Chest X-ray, PA view. Patient: 17 years old, sex M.
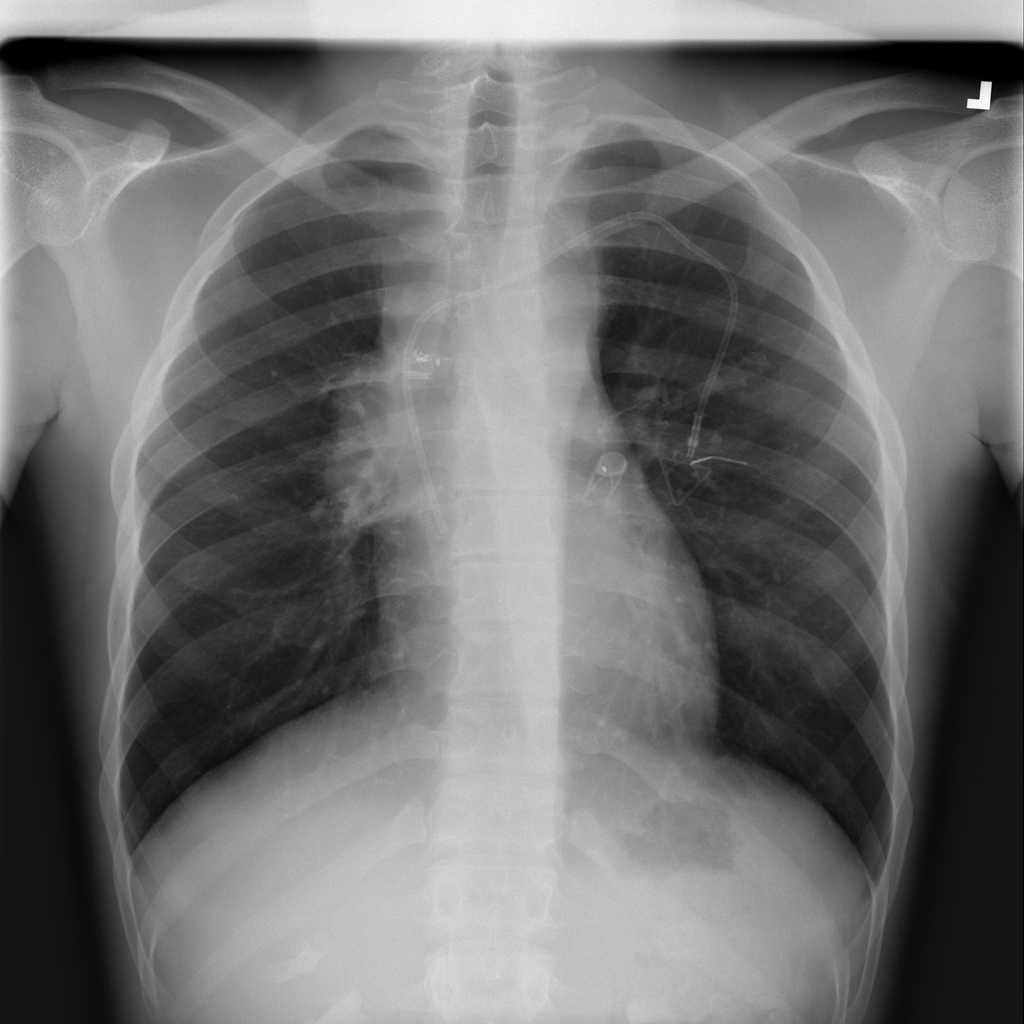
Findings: Infiltration